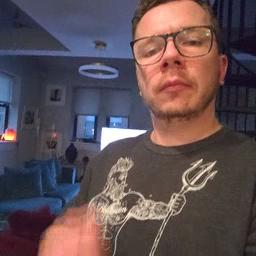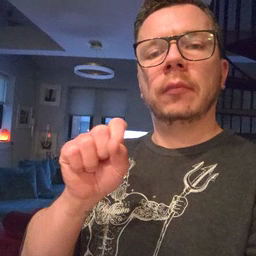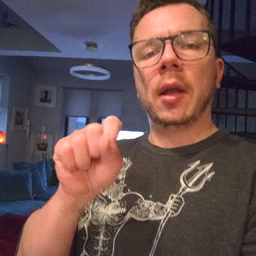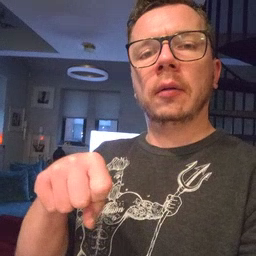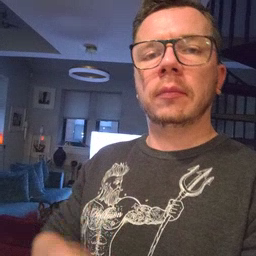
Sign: can